Question: I have a image and i want to detect a blue rectange in it. My teacher told me that:
- -
So why do we do that ? why don't we direct thresh hold the rgb image ?
thanks for answer

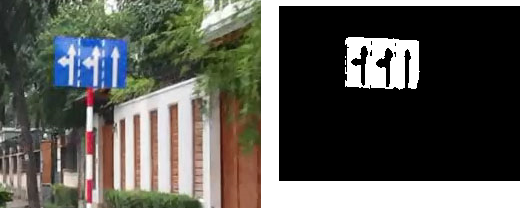
Answer: According to <URL> :
> Because the R, G, and B components of an object's color in a digital image are all correlated with the amount of light hitting the object, and therefore with each other, image descriptions in terms of those components make object discrimination difficult. Descriptions in terms of hue/lightness/chroma or hue/lightness/saturation are often more relevant.
Also some good info <URL>